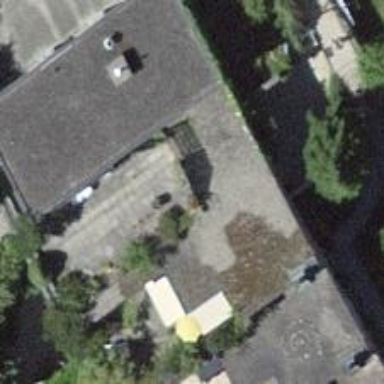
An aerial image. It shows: Terrace building.